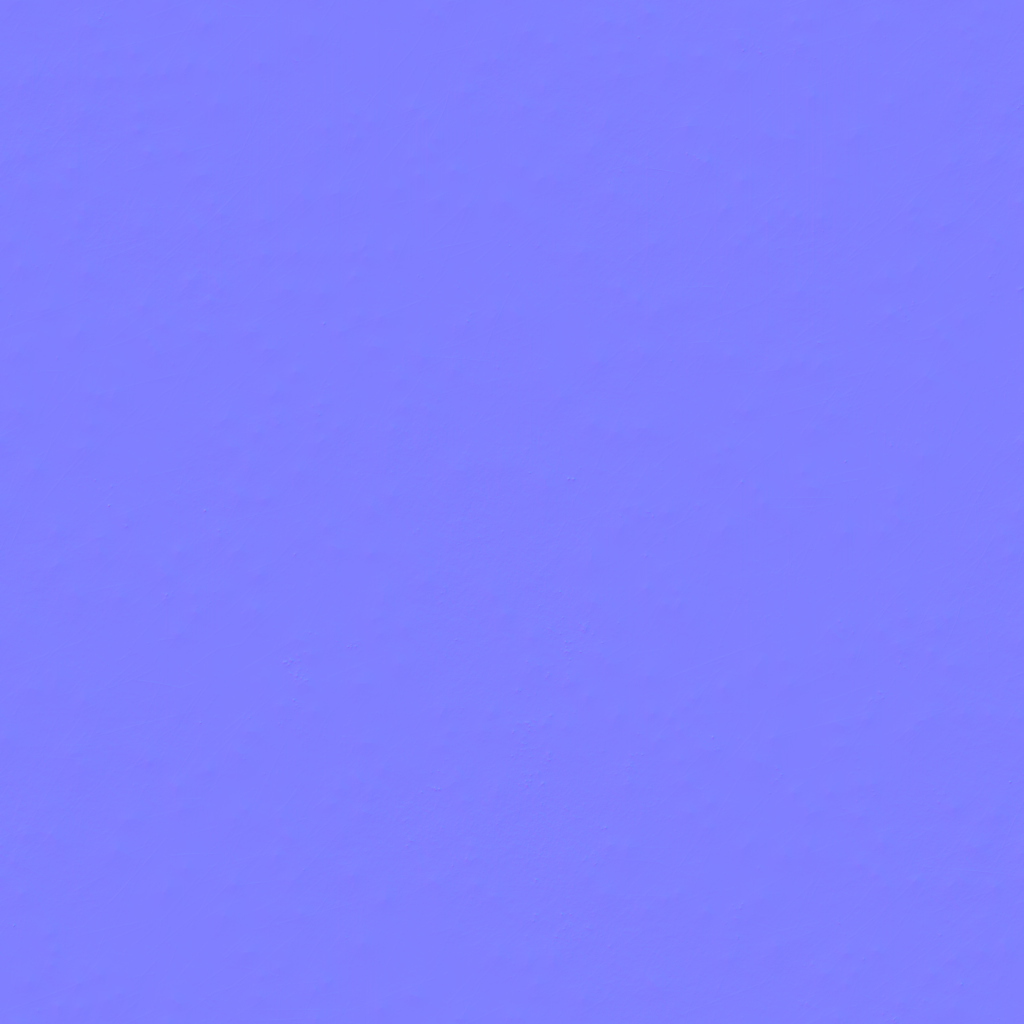
Texture map type: NormalDX